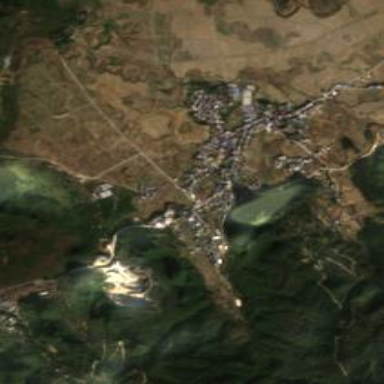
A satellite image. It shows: Ethnic township within town.